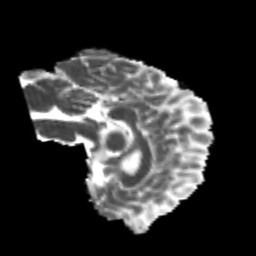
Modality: MD
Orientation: sagittal
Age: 22
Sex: male
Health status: healthy
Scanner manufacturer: philips
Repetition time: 7.388 s
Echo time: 0.08599 s